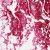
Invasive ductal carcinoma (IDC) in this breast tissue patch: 0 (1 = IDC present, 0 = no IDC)